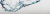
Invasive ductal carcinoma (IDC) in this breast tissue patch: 0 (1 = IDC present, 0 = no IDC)